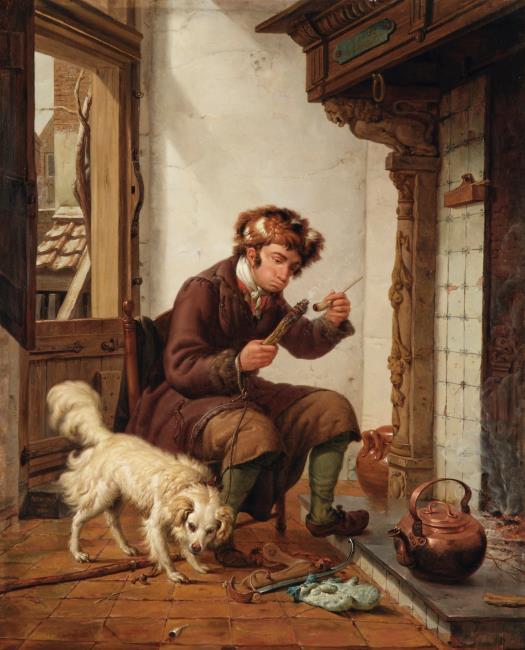
Title: Man smoking a pipe near the fireplace, a dog at his feet
Artist: Abraham van Strij (I)
Earliest date: 1824
Latest date: 1824
Genre: painting
Iconography: Tobacco
Keywords: genre, interior view, mantelpiece, man, dog, pipe, smoking (activity), skate (object), glove, kettle, ewer (vessel), background view from inside to outside, terracotta